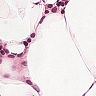
Metastatic tissue present: no